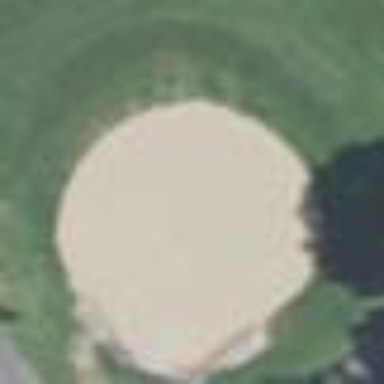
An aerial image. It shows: Baseball pitch for leisure land activities.